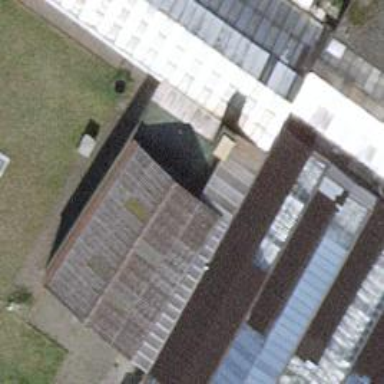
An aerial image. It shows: Shed.